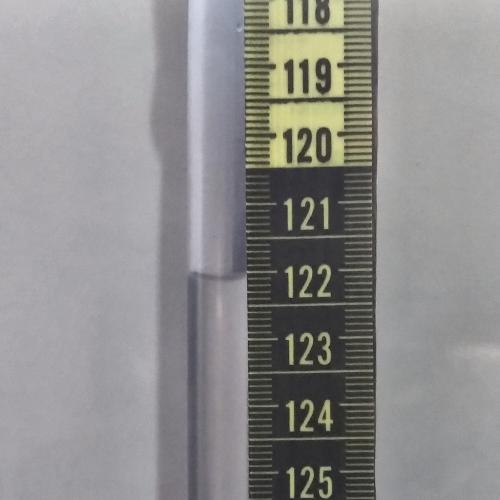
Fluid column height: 122.1 cm